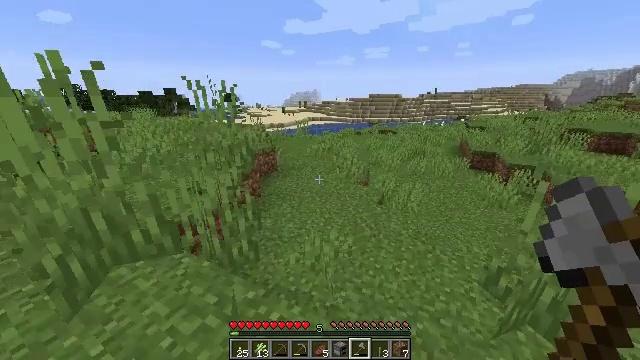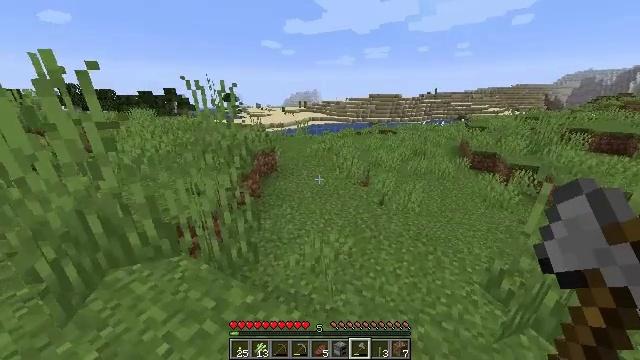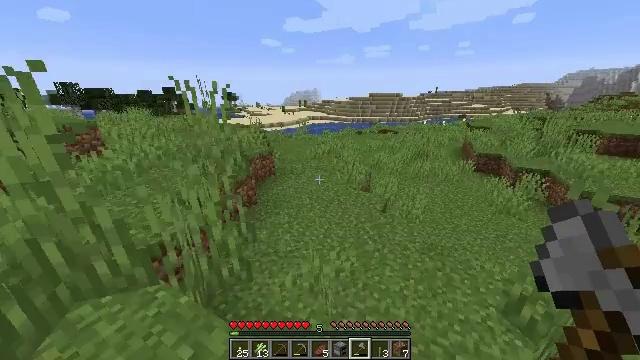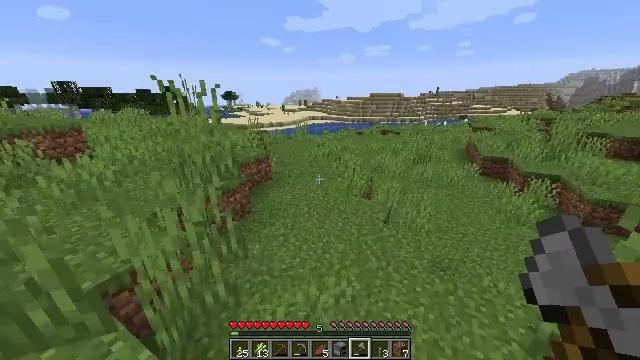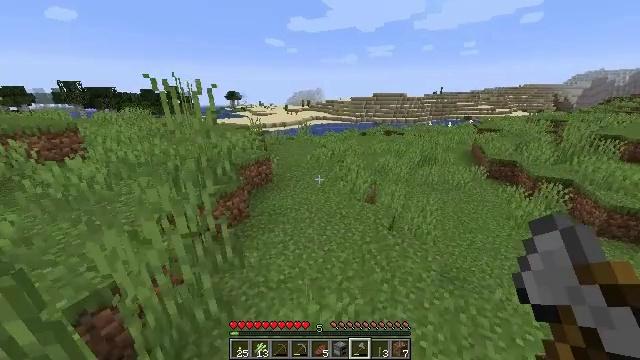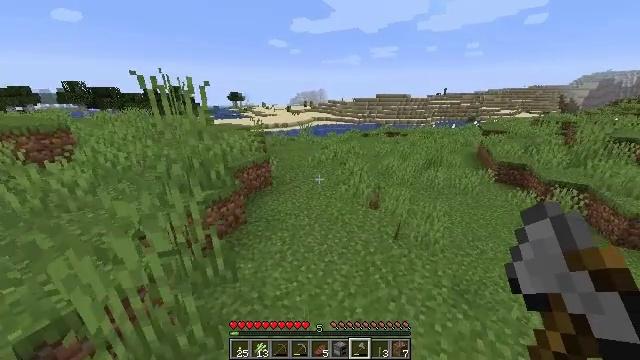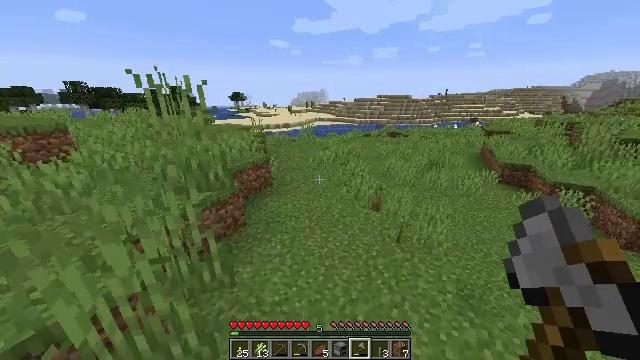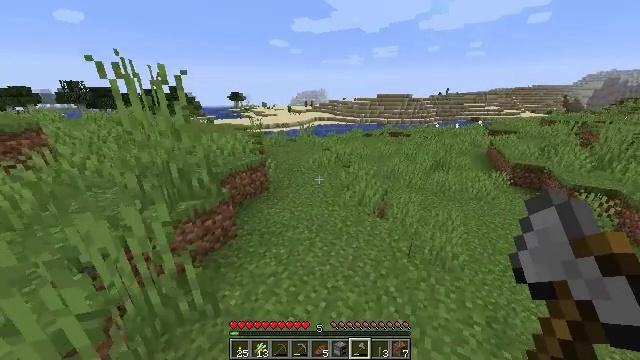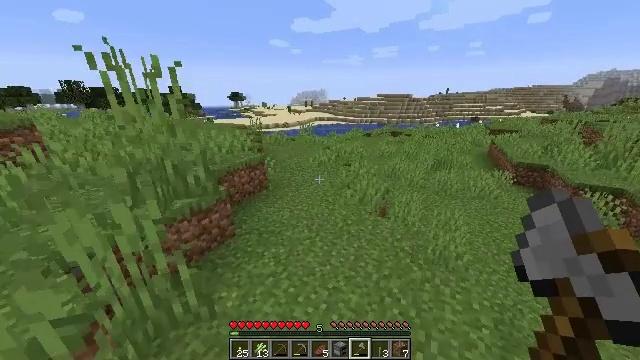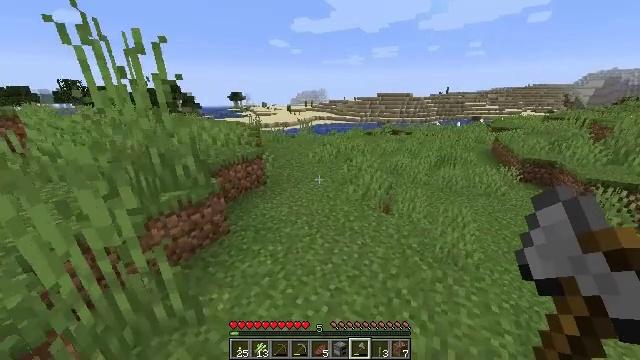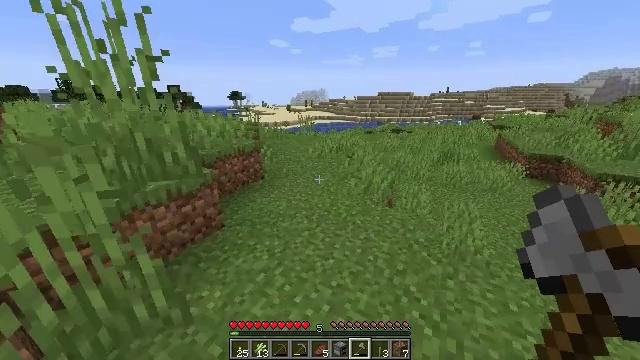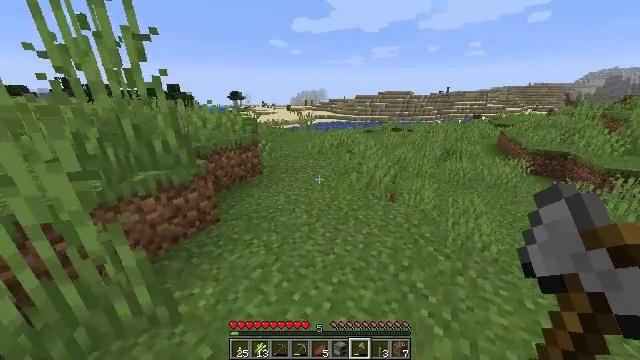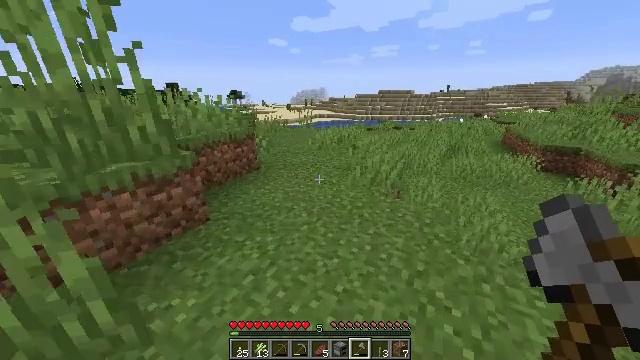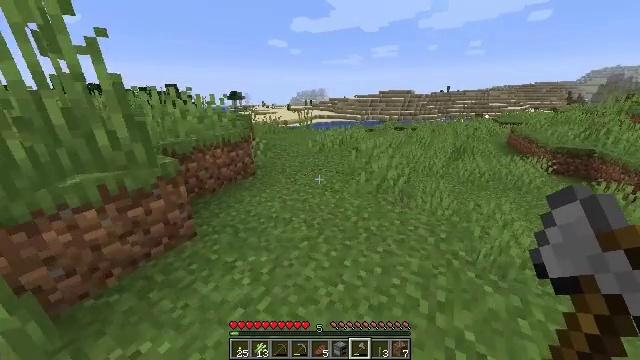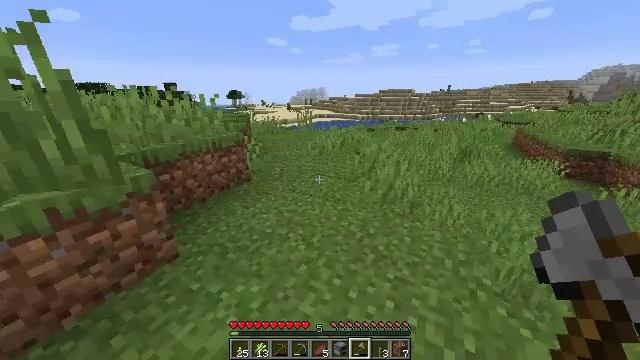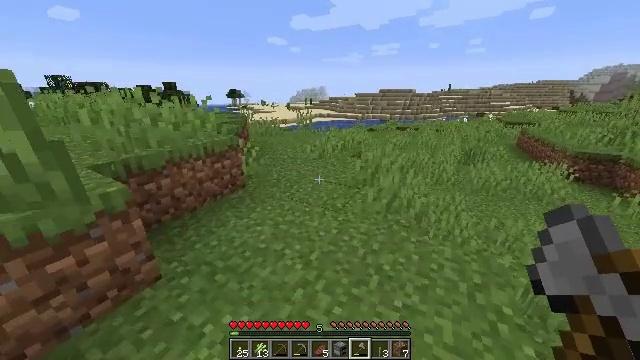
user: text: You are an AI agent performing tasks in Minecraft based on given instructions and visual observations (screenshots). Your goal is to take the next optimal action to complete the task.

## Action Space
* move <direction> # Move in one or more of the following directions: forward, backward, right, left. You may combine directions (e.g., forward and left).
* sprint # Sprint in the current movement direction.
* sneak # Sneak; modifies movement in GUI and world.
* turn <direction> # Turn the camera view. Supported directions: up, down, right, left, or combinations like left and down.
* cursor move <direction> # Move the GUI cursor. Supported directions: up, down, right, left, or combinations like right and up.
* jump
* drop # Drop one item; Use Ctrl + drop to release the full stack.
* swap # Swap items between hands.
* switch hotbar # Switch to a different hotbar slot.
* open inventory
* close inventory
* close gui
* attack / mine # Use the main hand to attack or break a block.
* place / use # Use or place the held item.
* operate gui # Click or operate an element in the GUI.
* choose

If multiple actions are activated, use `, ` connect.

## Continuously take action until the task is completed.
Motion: motion action
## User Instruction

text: Break the sugar cane.
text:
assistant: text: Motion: move forward, sprint
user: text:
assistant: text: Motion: move forward, sprint
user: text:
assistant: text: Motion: move forward, sprint
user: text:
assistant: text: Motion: move forward, sprint
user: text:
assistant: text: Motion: move forward, sprint
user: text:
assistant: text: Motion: move forward, sprint
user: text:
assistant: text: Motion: move forward, sprint
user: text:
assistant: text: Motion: move forward, sprint
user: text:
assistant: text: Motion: move forward, sprint
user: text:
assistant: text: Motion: move forward, sprint
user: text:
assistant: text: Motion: move forward, sprint
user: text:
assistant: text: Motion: move forward, sprint
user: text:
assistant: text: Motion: move forward, sprint
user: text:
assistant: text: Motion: move forward, sprint
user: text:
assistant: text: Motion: move forward, sprint
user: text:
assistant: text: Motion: move forward, sprint
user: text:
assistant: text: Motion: move forward, sprint
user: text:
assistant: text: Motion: move forward, sprint
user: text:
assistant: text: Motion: move forward, sprint
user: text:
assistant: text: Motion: move forward, sprint
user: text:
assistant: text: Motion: move forward, sprint
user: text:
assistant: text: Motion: move forward, sprint
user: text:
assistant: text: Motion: move forward, sprint
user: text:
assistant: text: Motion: move forward, sprint
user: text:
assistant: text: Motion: move forward, sprint
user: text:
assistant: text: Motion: move forward, sprint
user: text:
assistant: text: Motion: move forward, sprint
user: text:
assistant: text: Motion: move forward, sprint
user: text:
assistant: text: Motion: move forward, sprint
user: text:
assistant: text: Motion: move forward, sprint